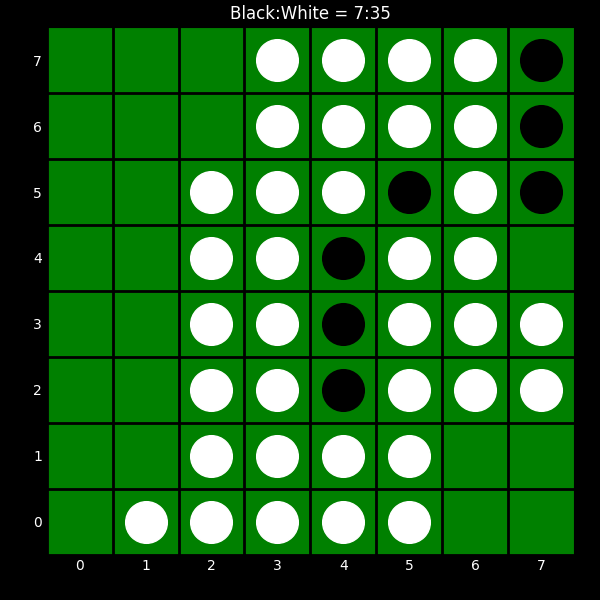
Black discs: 7
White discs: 35